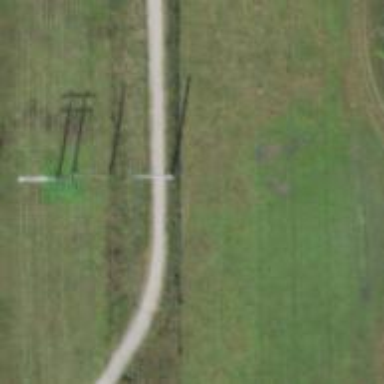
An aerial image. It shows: Power pole.